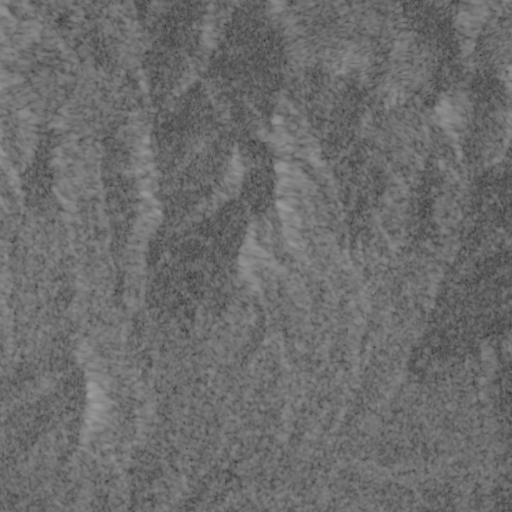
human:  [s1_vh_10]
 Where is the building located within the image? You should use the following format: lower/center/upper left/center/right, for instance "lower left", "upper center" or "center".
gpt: The building is located in the lower right of the image.
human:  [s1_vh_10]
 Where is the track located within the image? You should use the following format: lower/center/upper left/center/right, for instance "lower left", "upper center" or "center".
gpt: There is no track in the image.

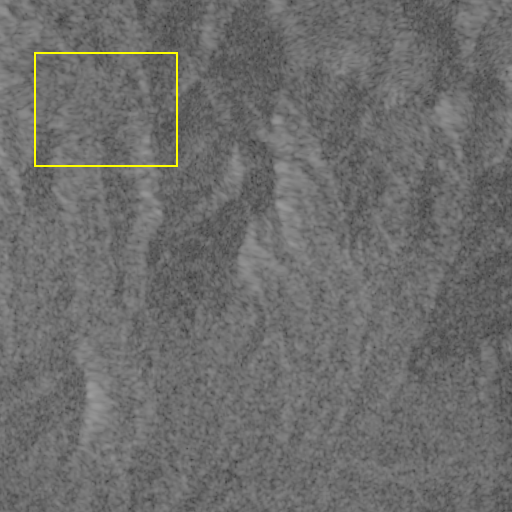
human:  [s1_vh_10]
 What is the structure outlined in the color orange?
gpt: There is no orange outline.
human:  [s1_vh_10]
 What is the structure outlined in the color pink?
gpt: There is no structure outlined in pink.